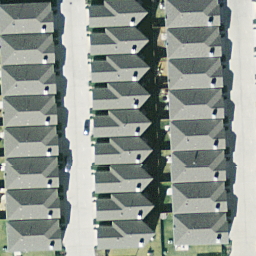
Label: residential